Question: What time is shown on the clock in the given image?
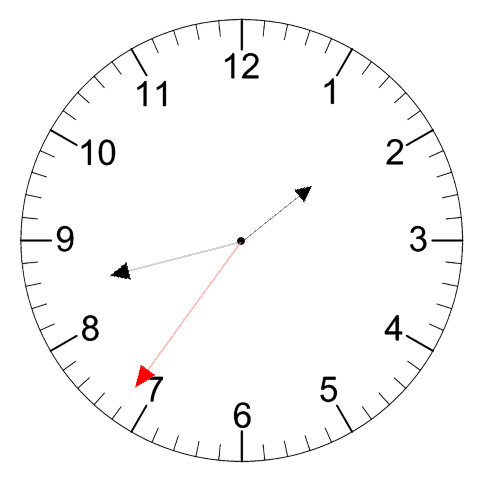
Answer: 01:42:36